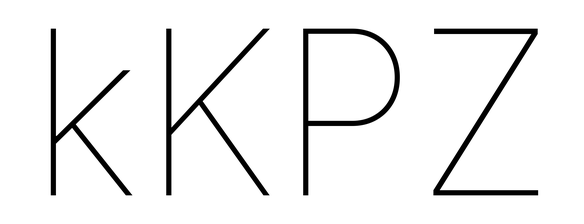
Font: Inter_Thin